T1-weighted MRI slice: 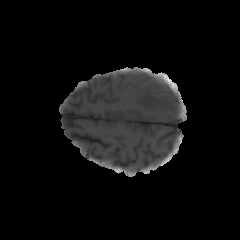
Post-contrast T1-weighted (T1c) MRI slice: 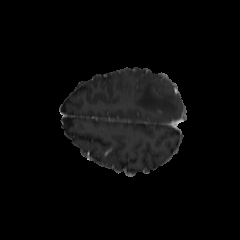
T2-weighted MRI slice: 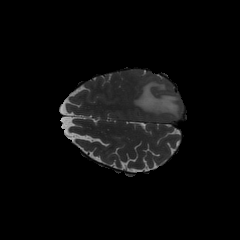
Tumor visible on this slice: yes